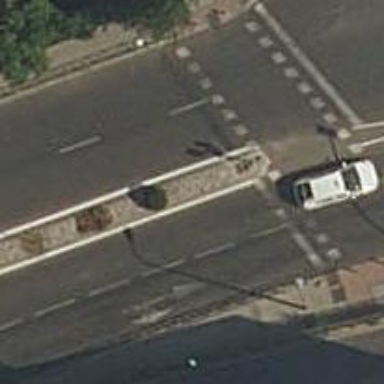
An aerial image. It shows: Road with traffic signals.